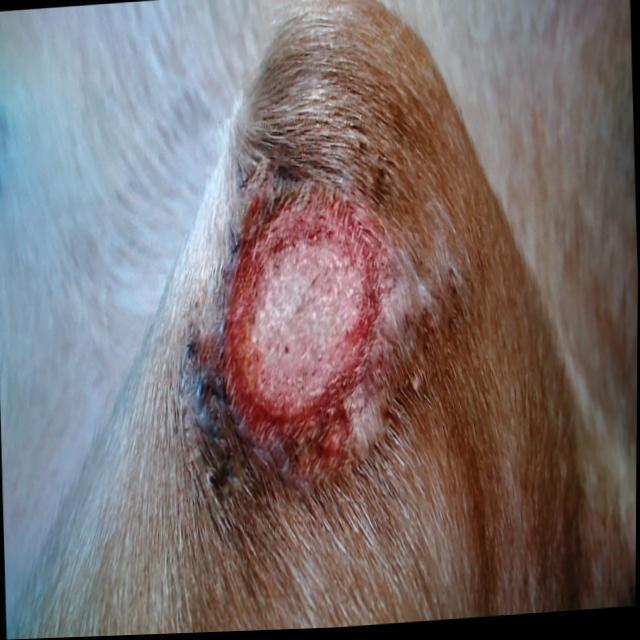
Canine ringworm (Dermatophytosis) — fungal infection caused by Microsporum or Trichophyton. Presents with circular alopecia, scaling, crusting, and broken hairs.